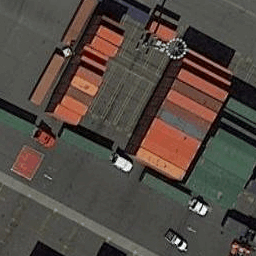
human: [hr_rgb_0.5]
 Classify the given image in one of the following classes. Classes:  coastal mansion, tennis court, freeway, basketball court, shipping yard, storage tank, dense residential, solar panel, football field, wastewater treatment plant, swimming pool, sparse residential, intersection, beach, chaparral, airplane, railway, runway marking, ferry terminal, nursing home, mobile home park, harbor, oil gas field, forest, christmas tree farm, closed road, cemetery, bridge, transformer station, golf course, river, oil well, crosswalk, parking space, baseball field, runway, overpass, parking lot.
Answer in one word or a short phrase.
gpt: shipping yard